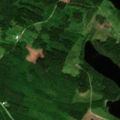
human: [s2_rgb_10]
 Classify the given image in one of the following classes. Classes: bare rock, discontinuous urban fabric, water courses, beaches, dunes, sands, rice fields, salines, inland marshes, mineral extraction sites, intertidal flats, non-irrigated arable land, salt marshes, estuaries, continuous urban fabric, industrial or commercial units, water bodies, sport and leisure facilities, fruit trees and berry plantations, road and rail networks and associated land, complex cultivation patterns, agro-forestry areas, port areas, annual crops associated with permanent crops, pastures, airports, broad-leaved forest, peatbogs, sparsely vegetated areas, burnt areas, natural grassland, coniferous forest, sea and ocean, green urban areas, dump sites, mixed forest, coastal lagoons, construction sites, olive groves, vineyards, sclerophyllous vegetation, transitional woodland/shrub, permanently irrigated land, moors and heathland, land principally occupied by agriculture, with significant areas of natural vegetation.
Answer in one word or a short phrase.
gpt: mixed forest, water bodies